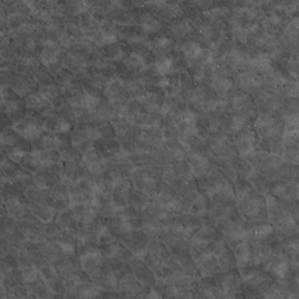
Label: non_frost